The image is a wavelet scalogram (time versus scale/frequency) of a rolling-element bearing's vibration signal. Determine the bearing's health state. Answer with exactly one of: normal, inner_race, outer_race, ball.
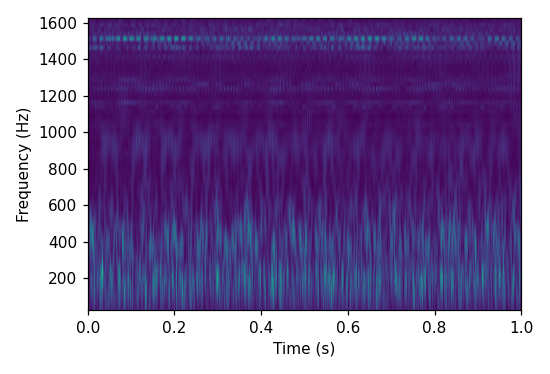
Answer: outer_race